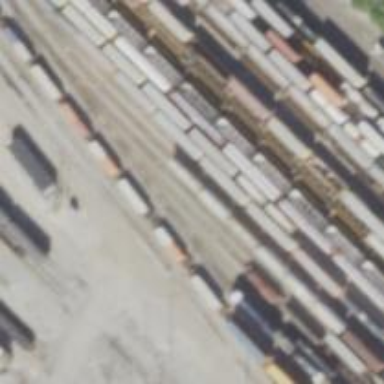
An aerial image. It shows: Railway yard in service.